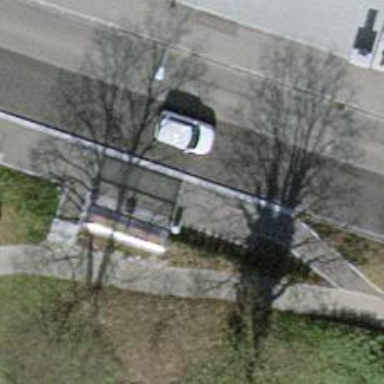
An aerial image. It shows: Bus stop with platform for public transport.